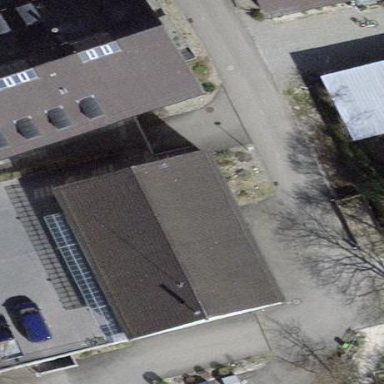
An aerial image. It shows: Building with tiled roof.